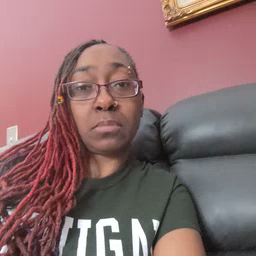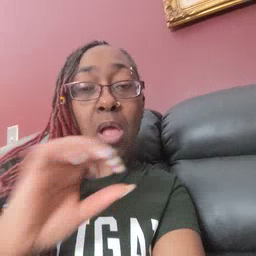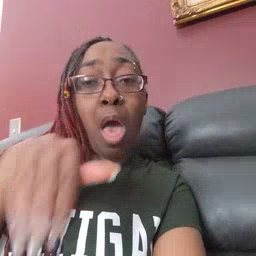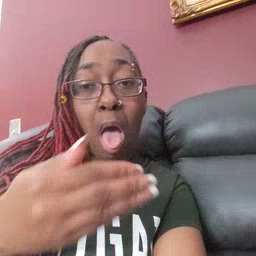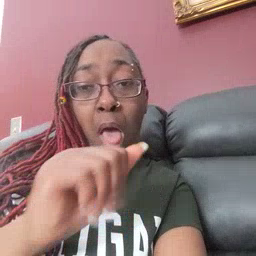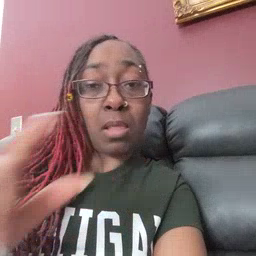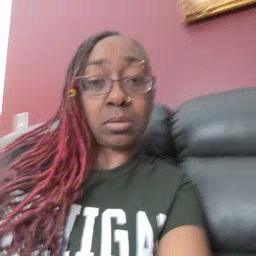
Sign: all